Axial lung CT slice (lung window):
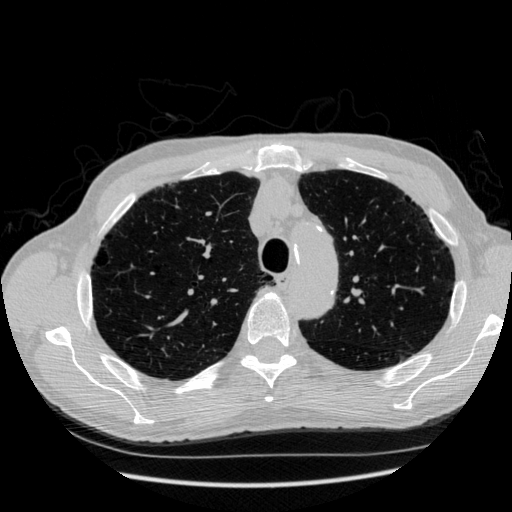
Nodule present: no